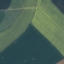
Land use / land cover class: AnnualCrop